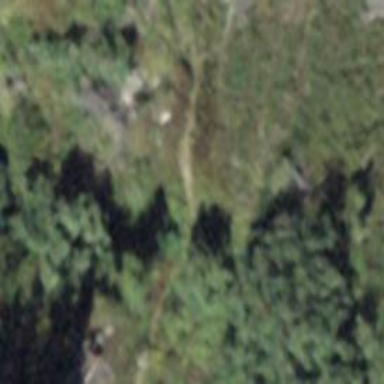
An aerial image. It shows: Path.